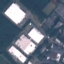
Land use / land cover class: Industrial